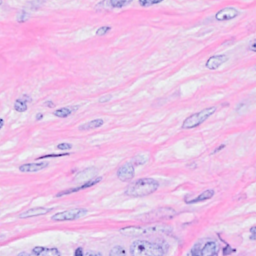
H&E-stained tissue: Breast